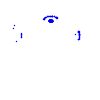
Particle: kaon